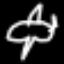
Label: airplane